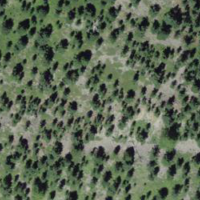
EUNIS habitat code: 31
Species observed at this site:
Gypaetus barbatus
Lophophanes cristatus
Nucifraga caryocatactes
Fringilla coelebs
Garrulus glandarius
Pyrrhocorax graculus
Corvus corax